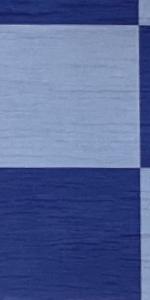
Label: Empty